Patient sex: M
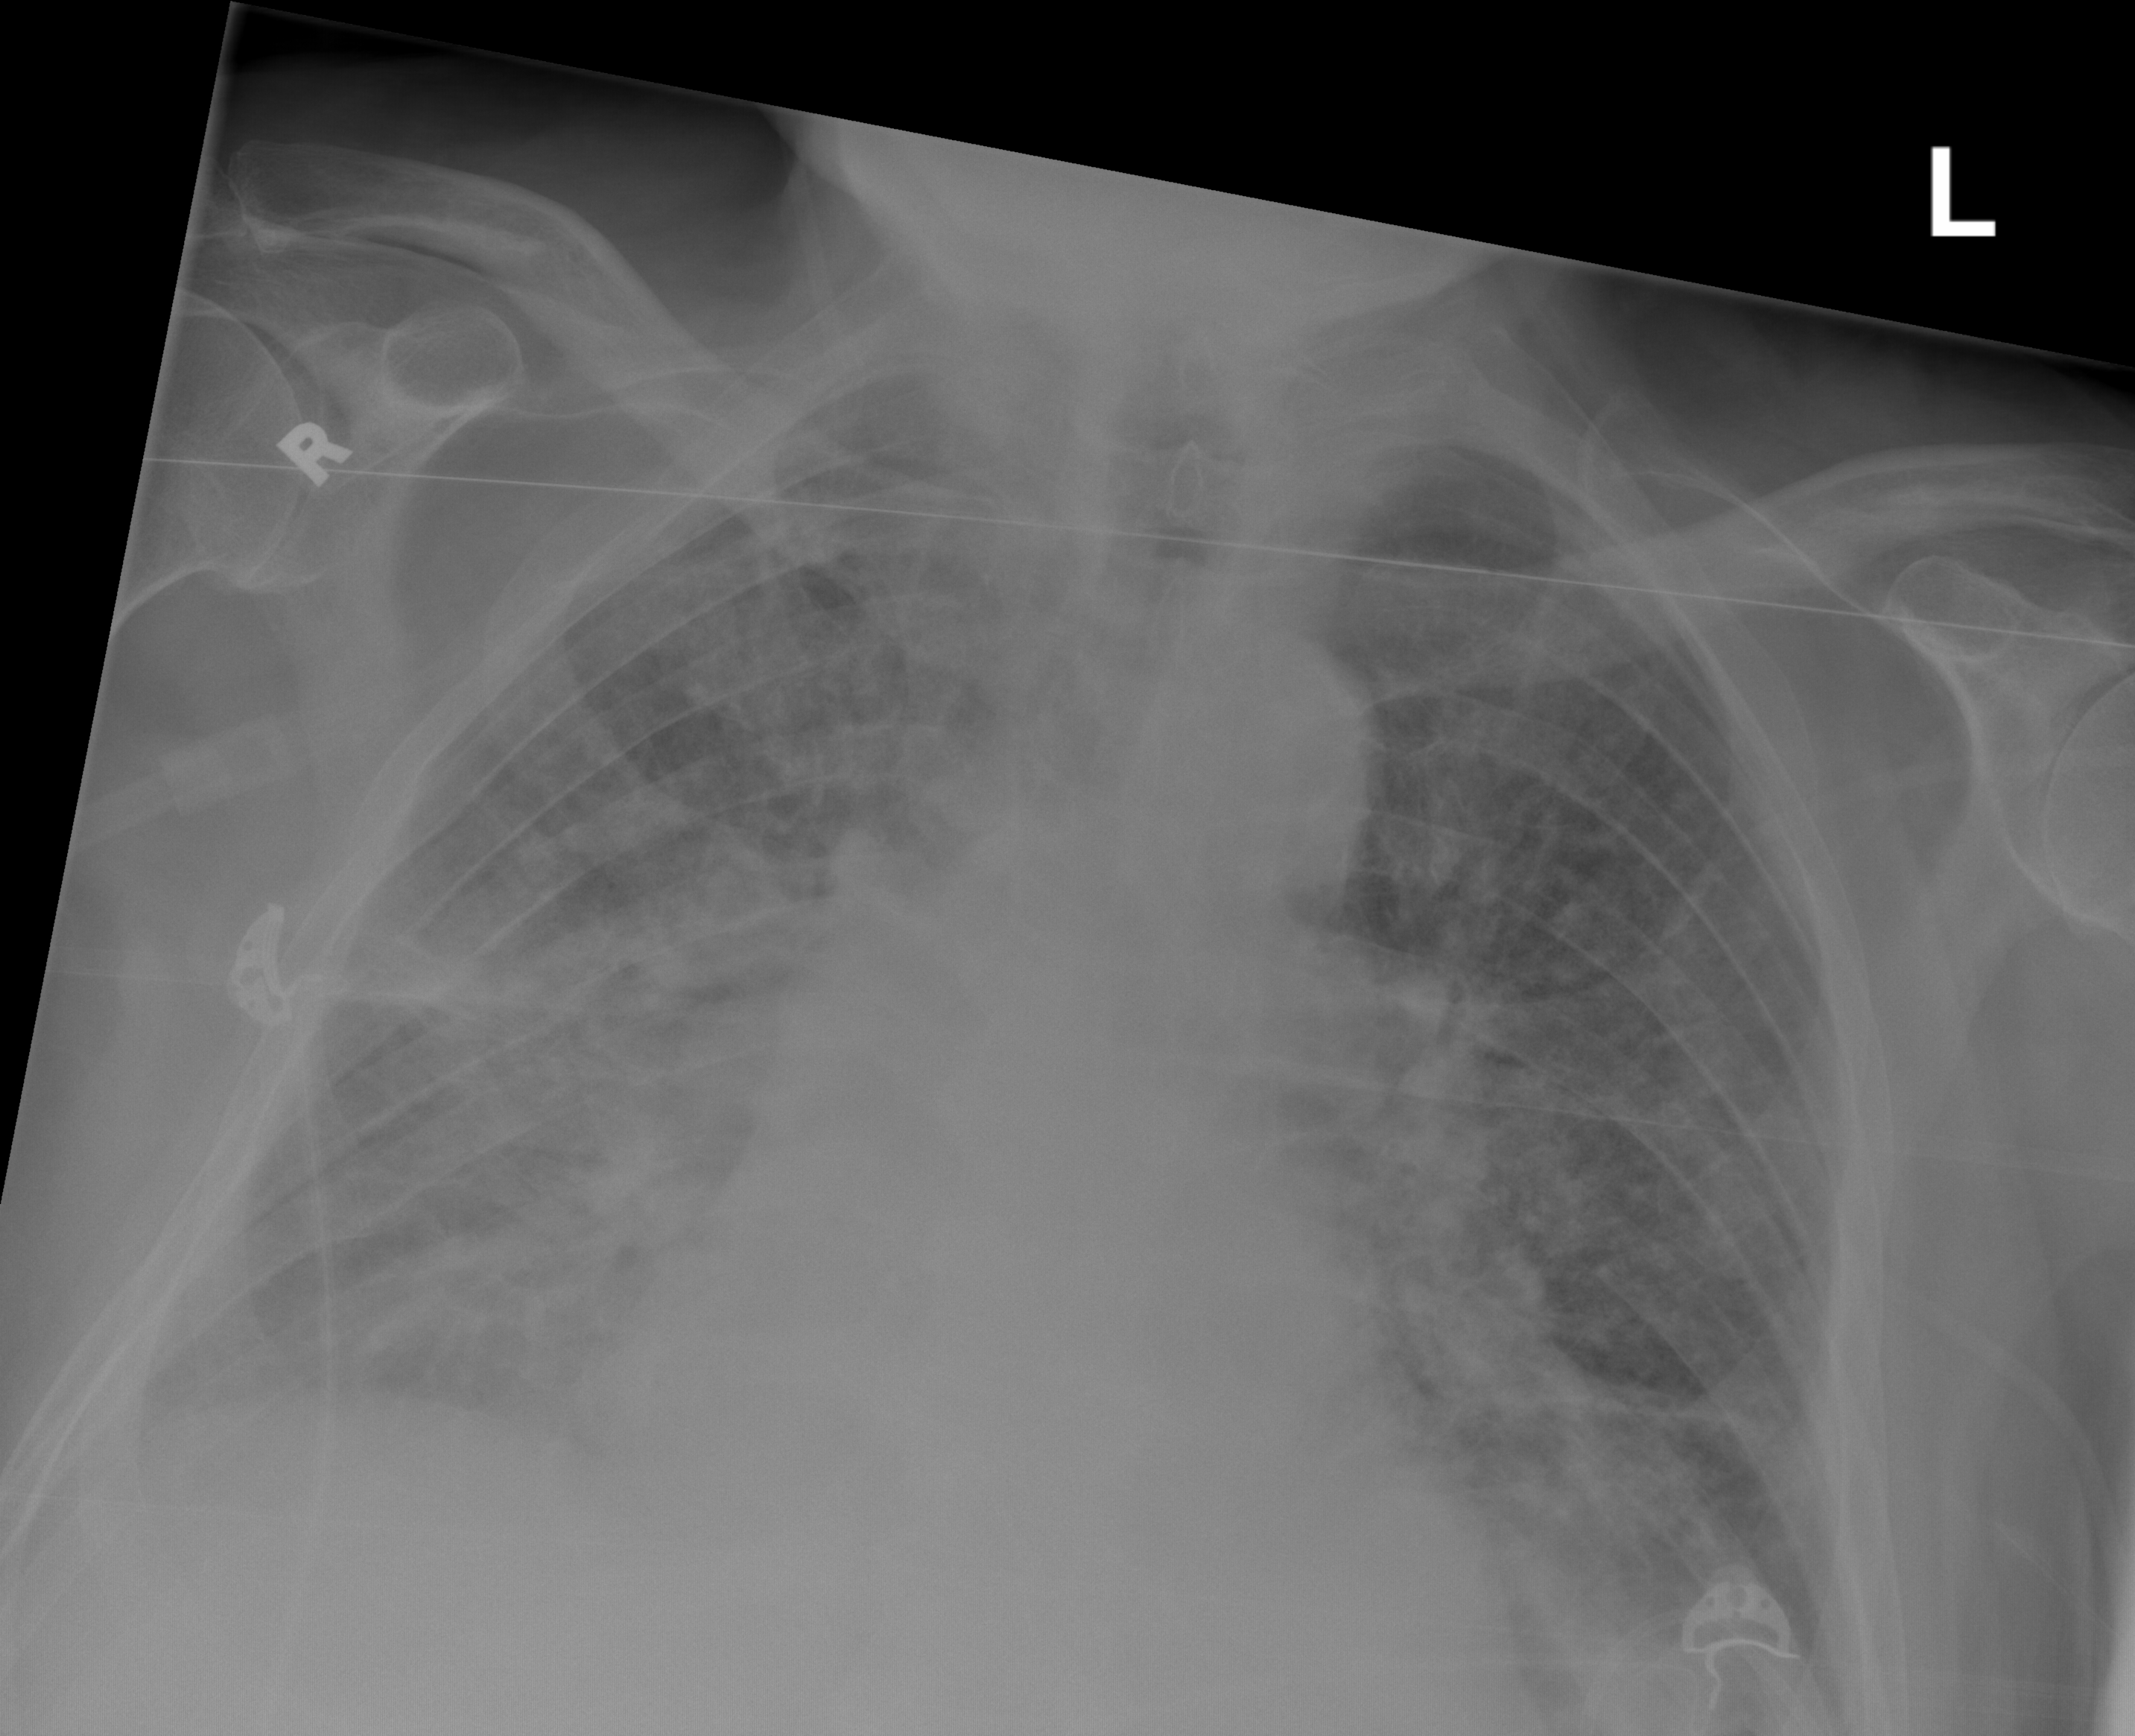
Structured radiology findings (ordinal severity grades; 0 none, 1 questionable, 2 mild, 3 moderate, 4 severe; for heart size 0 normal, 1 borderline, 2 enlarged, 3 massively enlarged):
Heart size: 1
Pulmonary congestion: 3
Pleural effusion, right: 1
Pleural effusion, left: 2
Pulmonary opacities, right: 3
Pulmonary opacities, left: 2
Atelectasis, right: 4
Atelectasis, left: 2